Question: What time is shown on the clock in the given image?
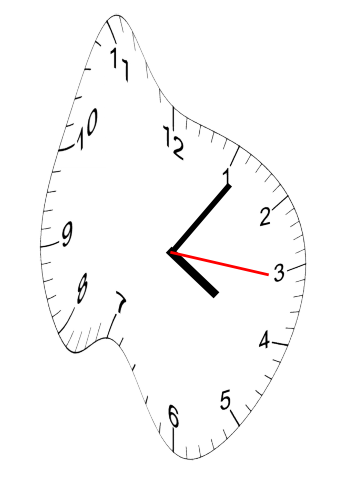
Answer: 04:06:16